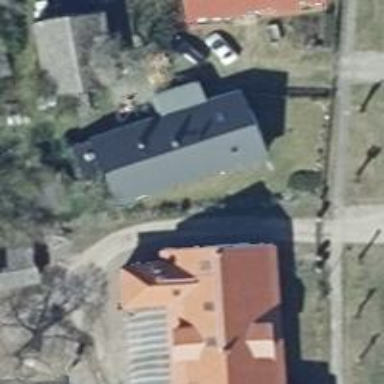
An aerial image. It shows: Gabled house with red roof oriented along direction.